Question: When I run the code below, a new User with the expected properties is created. (I confirm with Neoclipse after running the test). However, 'findByPropertyValue' fails to retrieve the user. It just returns null. When I debug I find that 'usrFromDb1' only seems to contain null-values, even those values that I later confirmed infact saved in the databse!
Does anyone have an idea for a solution?
'''
@Test(enabled = true, groups = {"functest"})
public void shouldGetUserDetails() throws Exception {
User user = new User("admin", "secretpw").persist();
User usrFromDb1 = userRepository.findOne(user.getId());
assertNotNull(usr1); //succeeds
User usrFromDb2 = userRepository.findByPropertyValue("username", "admin");
assertNotNull(usr2); //fails
}
'''

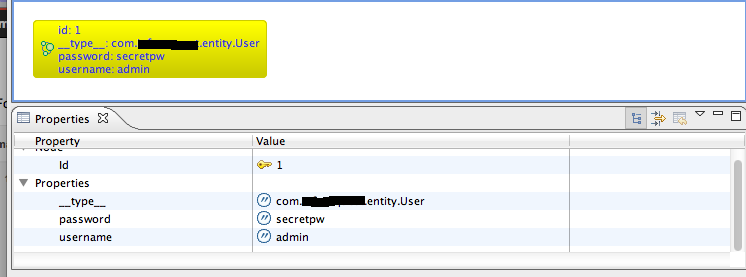
Answer: Do you have an '@Indexed' property on your username attribute.
Could you please show your 'User' class?
The user's fields are null in debug b/c in this mapping mode they are handled transparently by AspectJ, if you call 'user.getUserName()' in the debugger this should yield the value.
Also the variable names in your asserts don't match those from your query-results
.e.g 'usrFromDb2' vs. 'usr2'